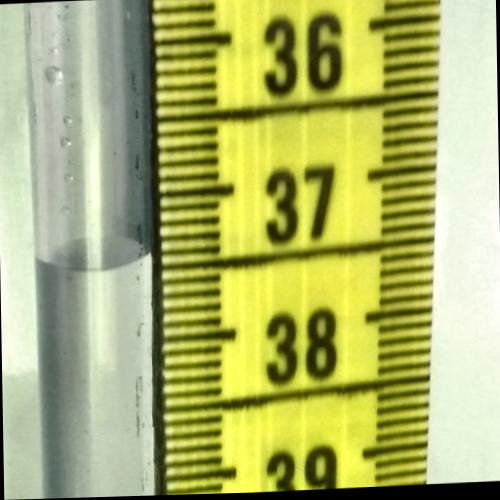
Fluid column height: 37.4 cm